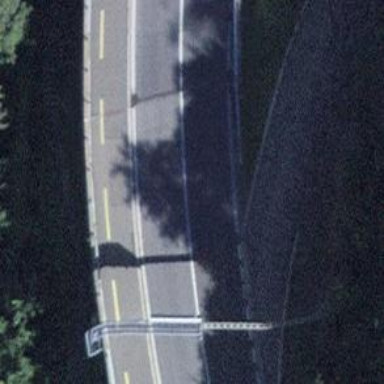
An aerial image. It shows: Primary highway with separate asphalt sidewalks and cycleways.